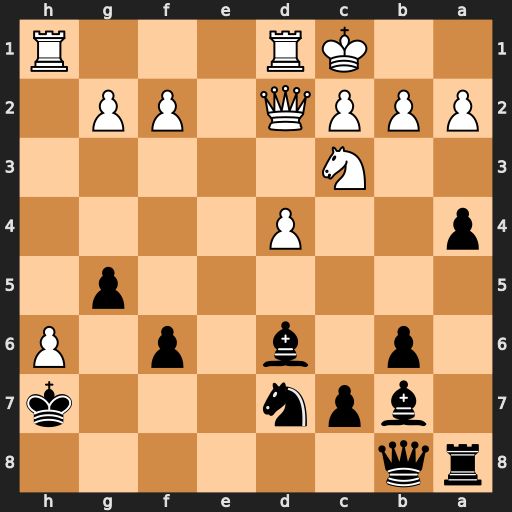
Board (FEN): rq6/1bpn3k/1p1b1p1P/6p1/p2P4/2N5/PPPQ1PP1/2KR3R
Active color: b
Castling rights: -
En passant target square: -
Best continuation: Bf4 Qxf4 gxf4